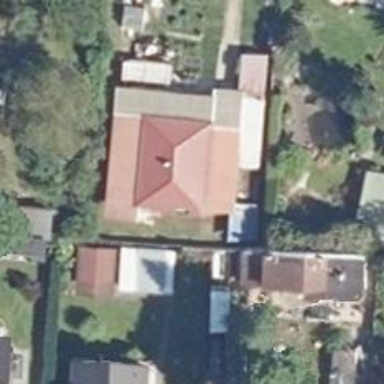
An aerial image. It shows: Detached building with pyramidal roof shape.